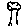
Label: tree